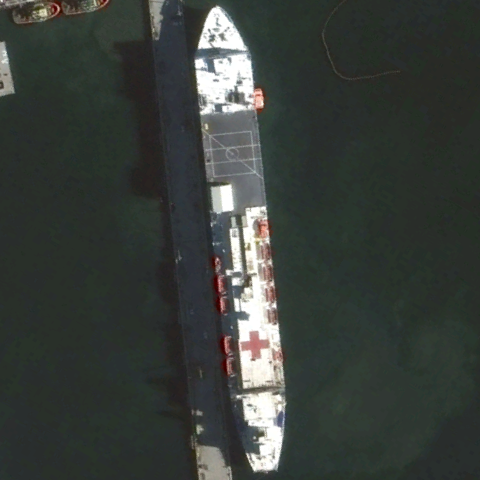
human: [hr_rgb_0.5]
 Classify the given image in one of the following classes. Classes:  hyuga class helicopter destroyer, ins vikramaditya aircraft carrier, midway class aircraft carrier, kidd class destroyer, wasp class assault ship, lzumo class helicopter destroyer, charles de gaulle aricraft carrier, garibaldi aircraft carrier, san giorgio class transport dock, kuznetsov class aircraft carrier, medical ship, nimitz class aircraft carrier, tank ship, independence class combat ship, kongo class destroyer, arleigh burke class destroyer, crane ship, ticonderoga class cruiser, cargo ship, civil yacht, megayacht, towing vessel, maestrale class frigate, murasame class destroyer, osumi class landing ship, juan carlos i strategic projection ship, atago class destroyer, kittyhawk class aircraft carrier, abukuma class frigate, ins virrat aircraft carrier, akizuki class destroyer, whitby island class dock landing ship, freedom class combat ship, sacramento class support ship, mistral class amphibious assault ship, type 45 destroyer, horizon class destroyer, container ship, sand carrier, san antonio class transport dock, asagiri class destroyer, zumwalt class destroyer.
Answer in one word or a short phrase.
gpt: Medical ship